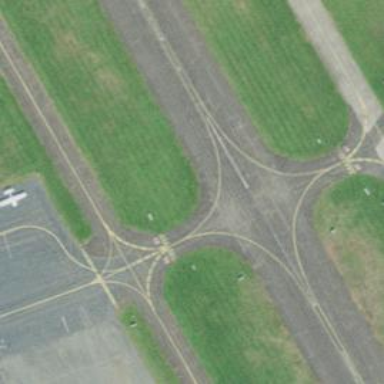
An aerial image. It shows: View of taxiway at the airport.